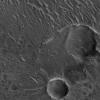
Atmospheric dust classification: not_dusty